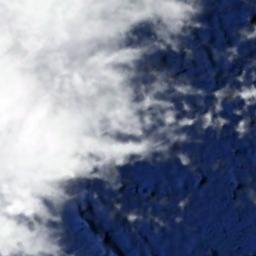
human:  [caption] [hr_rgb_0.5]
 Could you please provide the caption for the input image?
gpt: The stratus clouds are located above the surface of the sea .

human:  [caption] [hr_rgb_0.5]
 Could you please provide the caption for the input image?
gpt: Large fluffy white clouds on blue sea .

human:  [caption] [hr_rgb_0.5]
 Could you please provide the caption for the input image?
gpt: The white cloud is above blue sea .

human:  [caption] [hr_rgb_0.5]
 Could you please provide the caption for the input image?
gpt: There was a little white cloud floating above the hill .

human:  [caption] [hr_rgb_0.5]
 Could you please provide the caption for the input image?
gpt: There are thick white clouds over a blue sea .